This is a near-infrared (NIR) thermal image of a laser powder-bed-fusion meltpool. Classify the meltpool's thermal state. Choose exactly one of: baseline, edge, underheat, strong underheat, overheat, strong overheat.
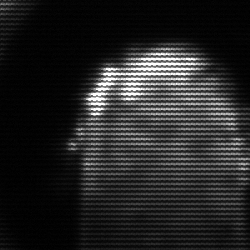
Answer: baseline